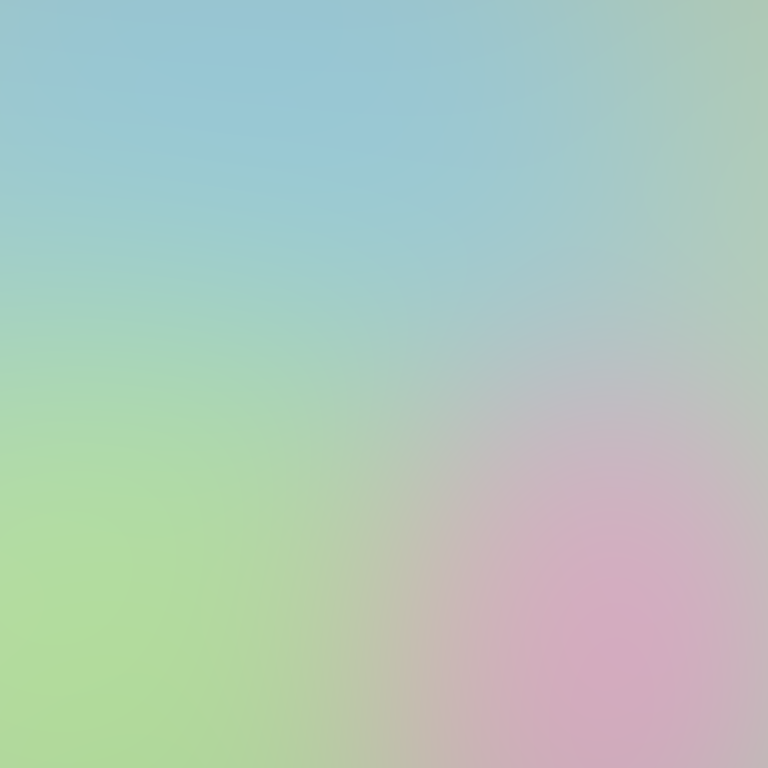
Abstract light effect, smooth blend from soft blue to gentle green, serene atmosphere, diffuse glow, no room, no furniture, no objects.